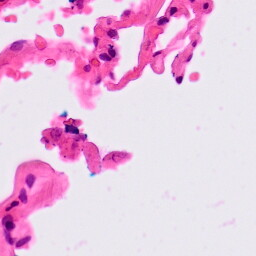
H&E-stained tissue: Lung